Field crop: tomato
Growth stage: 2
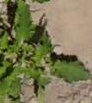
Species: tomato